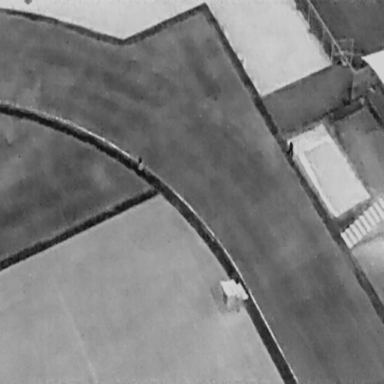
There are two People in the infrared image.